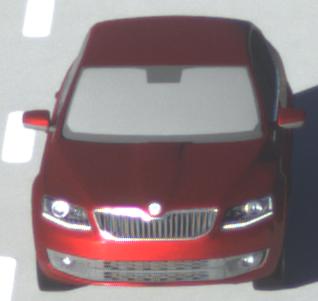
Make: Skoda
Model: Octavia 1.2 TSI
Detailed model: Octavia (III) Limousine
Model produced from: 2013/02
Model produced until: 2015/04
Doors: 5
Color: red
Road condition: dry road
Daytime: sunrise or sunset
Contrast: high contrast